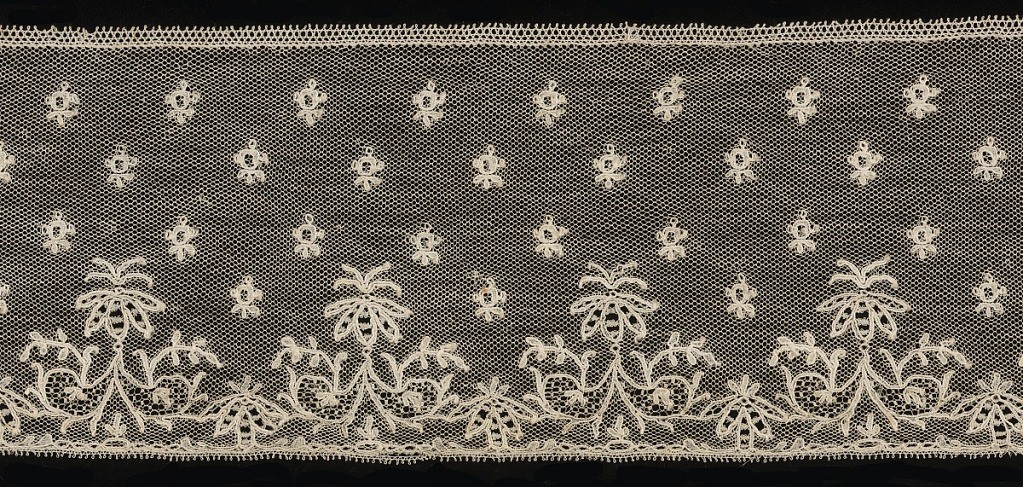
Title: Border
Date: early 19th century
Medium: linen Technique: bobbin lace, Mechlin style
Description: Straight border of Mechlin lace with a design of buds sprinkled over the field, and a border of conventionalized ornament.